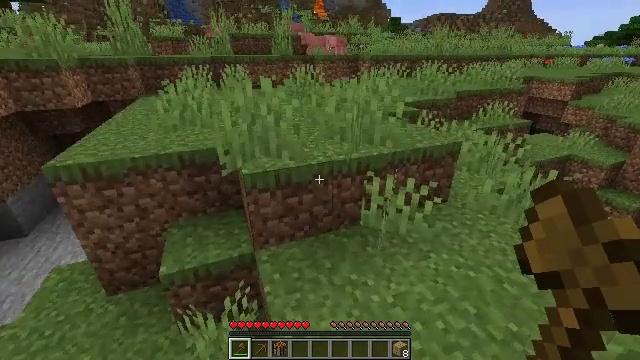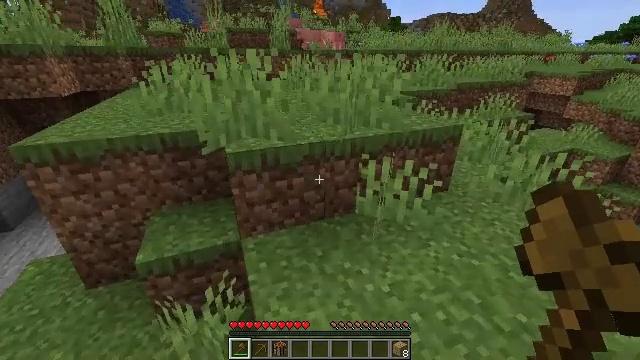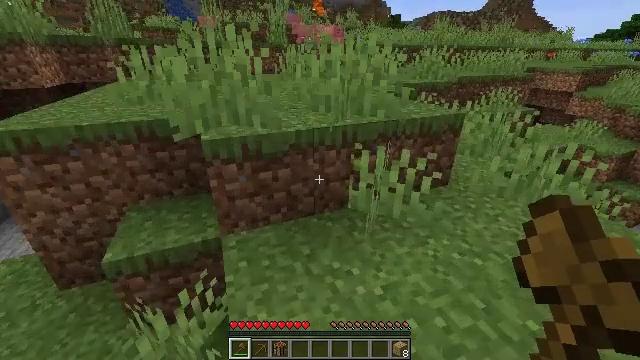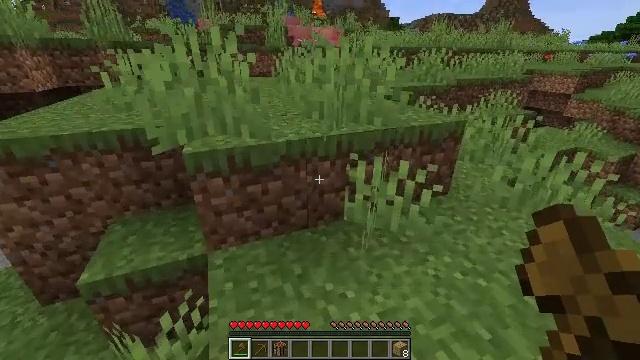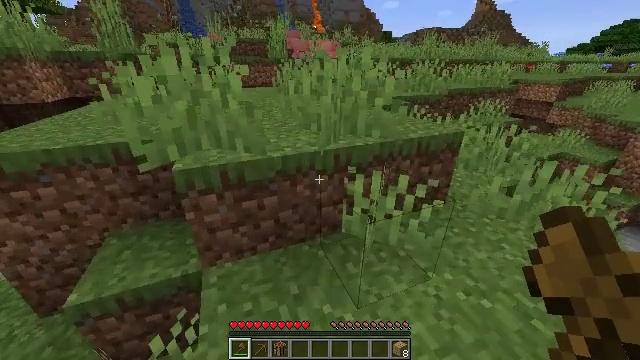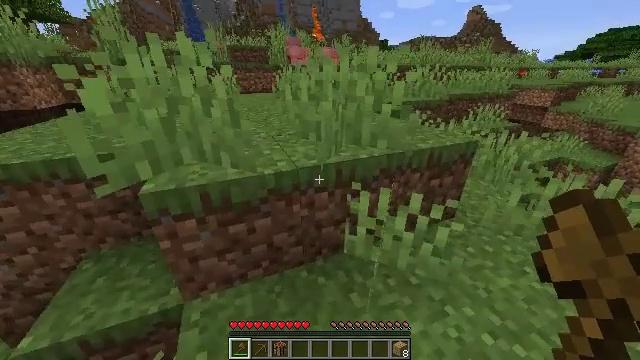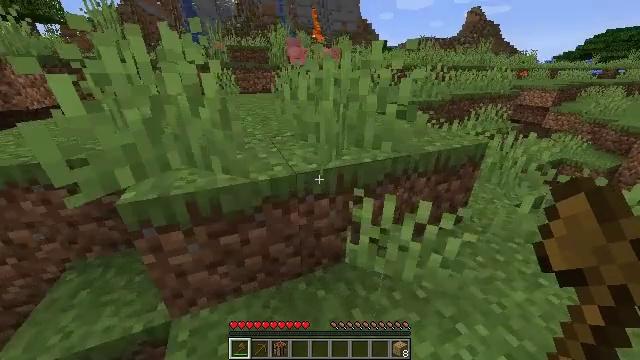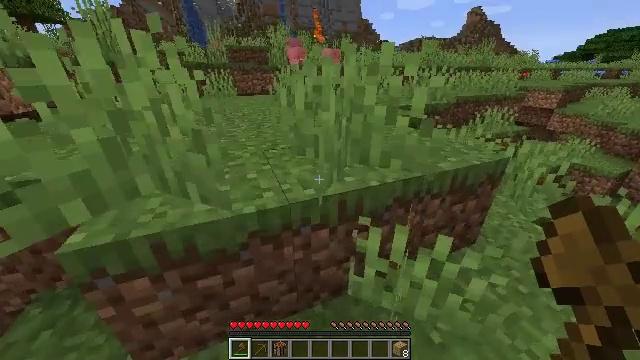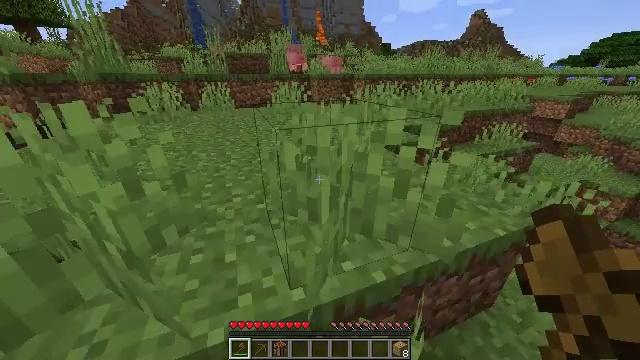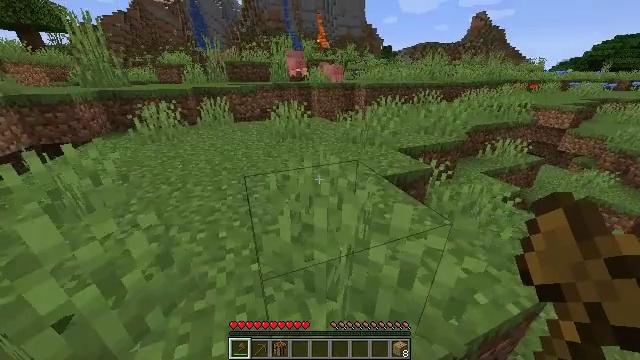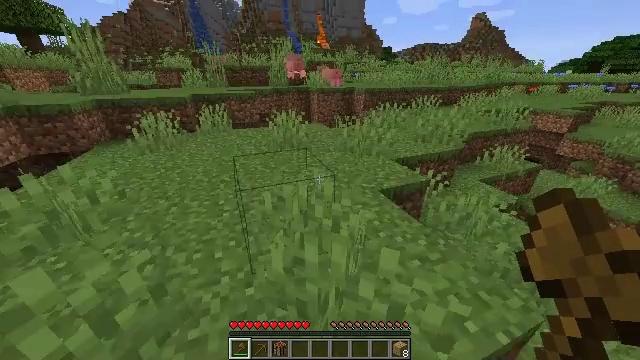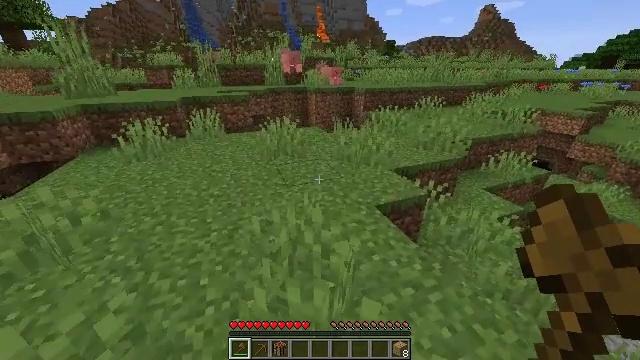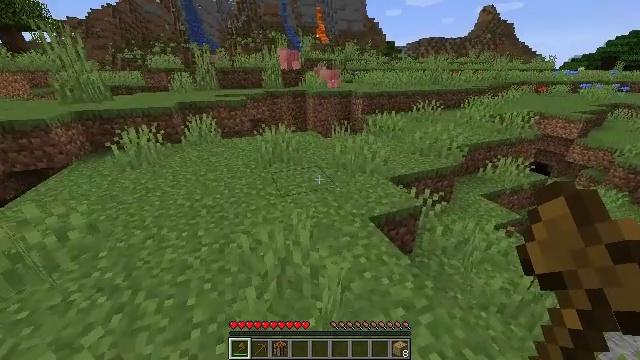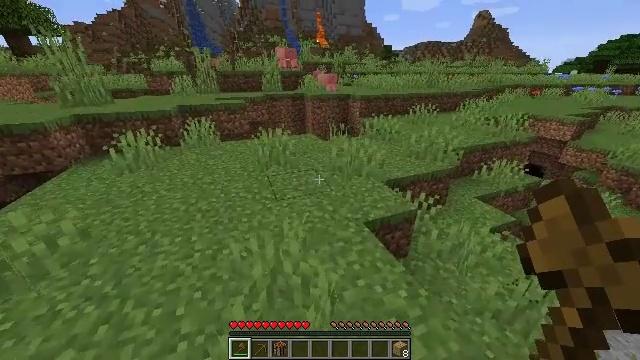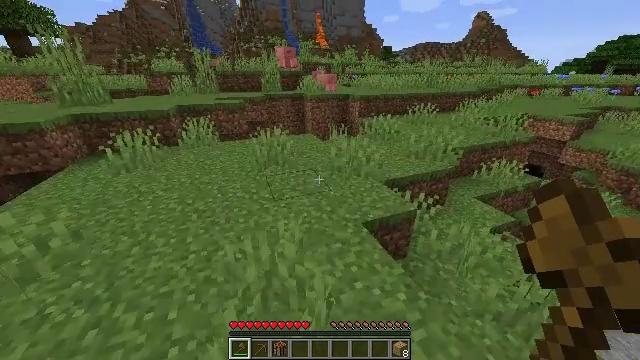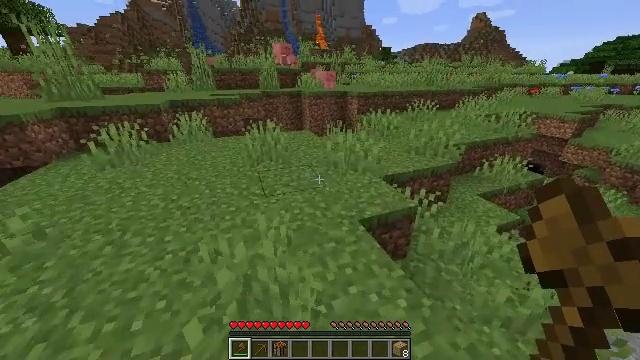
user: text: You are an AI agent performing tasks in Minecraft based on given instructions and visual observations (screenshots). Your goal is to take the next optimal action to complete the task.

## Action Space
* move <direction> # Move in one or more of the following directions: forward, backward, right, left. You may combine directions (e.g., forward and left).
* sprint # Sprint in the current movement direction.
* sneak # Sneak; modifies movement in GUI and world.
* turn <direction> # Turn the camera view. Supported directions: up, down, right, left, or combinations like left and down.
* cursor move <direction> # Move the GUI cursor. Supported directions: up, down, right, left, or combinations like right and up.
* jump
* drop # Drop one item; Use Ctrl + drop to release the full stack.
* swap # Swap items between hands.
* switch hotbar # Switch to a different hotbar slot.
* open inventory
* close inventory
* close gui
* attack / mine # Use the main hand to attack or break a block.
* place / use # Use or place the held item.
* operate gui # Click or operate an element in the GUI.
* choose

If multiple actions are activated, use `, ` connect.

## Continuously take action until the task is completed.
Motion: motion action
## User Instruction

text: Gather a cornflower for decorations.
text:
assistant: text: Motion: move forward
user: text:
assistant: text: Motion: move forward, sprint
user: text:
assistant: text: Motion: move forward, sprint
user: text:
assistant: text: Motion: move forward, sprint
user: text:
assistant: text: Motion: move forward, sprint
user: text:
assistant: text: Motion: move forward, sprint
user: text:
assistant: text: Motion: move forward, sprint
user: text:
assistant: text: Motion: move forward, sprint, jump
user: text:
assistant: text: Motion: move forward, sprint, jump
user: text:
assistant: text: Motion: move forward, sprint, jump
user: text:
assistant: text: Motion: move forward, sprint, jump
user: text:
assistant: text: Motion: move forward, sprint
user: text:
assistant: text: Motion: move forward, sprint
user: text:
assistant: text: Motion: move forward, sprint
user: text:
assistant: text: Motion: move forward, sprint
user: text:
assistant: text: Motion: move forward, sprint
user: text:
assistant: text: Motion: move forward, sprint
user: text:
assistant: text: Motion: move forward, sprint
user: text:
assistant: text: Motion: move forward, sprint
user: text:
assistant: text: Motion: move forward, sprint
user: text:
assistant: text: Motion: move forward, sprint
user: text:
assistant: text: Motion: move forward, sprint
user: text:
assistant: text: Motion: move forward, sprint
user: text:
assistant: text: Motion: move forward, sprint
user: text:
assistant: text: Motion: move forward, sprint
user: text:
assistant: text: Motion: move forward, sprint
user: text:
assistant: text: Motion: move forward, sprint
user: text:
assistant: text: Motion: move forward, sprint
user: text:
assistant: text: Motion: move forward
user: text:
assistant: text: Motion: move forward